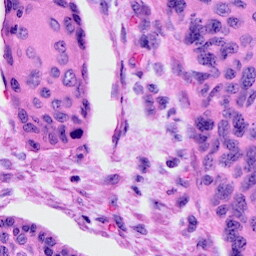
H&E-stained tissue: Cervix